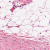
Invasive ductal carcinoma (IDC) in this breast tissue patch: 0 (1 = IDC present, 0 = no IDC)